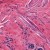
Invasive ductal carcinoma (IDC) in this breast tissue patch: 0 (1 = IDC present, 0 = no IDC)